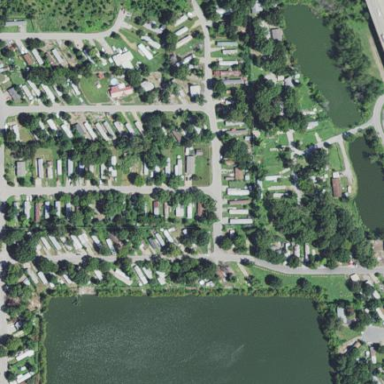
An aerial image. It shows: Residential area designated as trailer park.